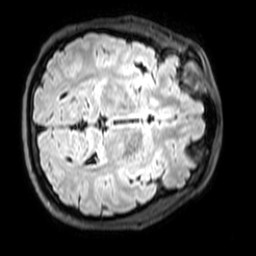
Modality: T1w
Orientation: axial
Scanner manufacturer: philips
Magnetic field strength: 3 T
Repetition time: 4.8 s
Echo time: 0.2586 s